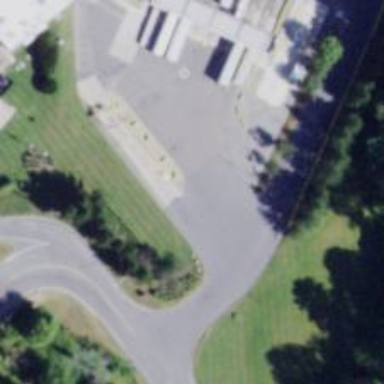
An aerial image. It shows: Weighbridge facility.